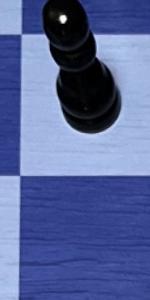
Label: Empty